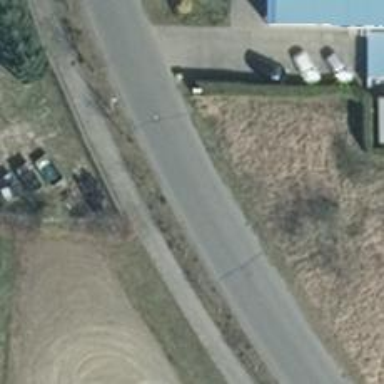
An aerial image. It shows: Asphalt road in residential area.